Interaction volume radius: 10 \u00c5
Interaction volume height: 15 \u00c5
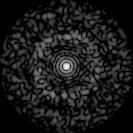
Disorder parameter: 0.8364